Field crop: maize
Growth stage: 2
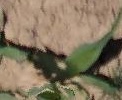
Species: maize